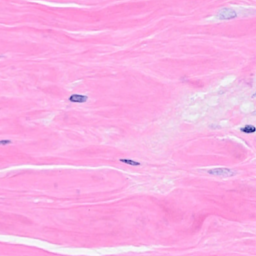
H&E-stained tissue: Breast